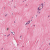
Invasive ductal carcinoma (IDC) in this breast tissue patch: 0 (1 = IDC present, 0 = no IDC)